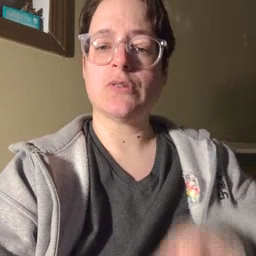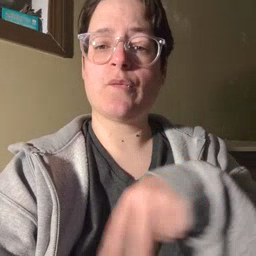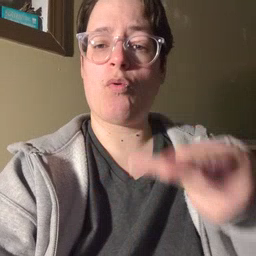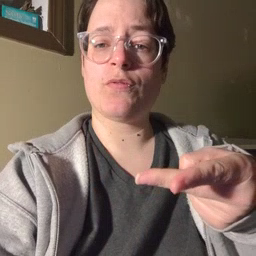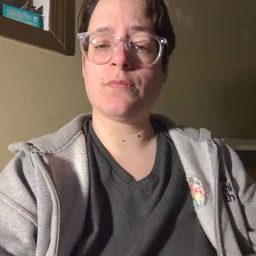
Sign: fall